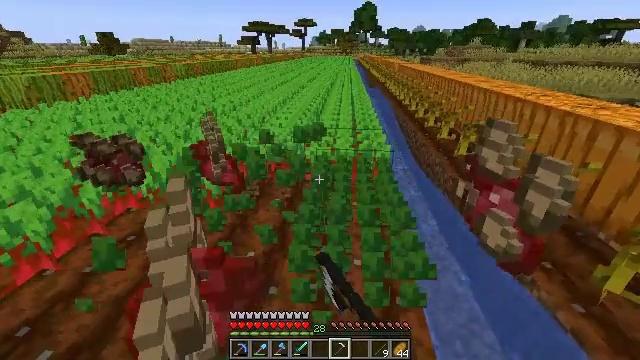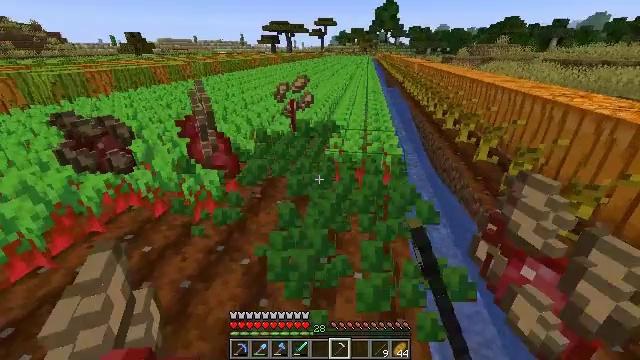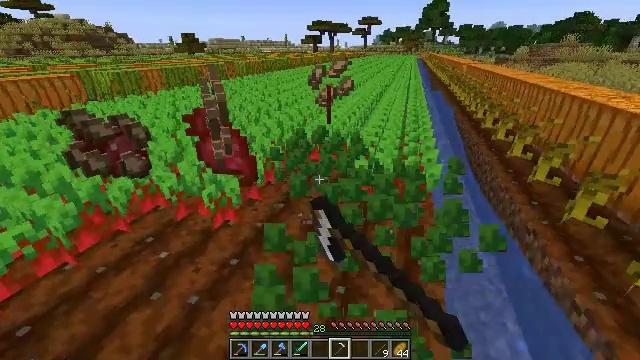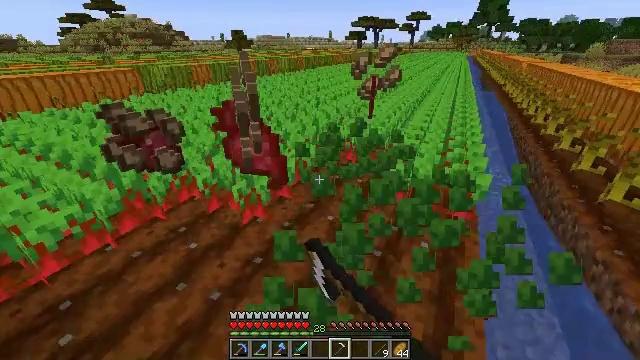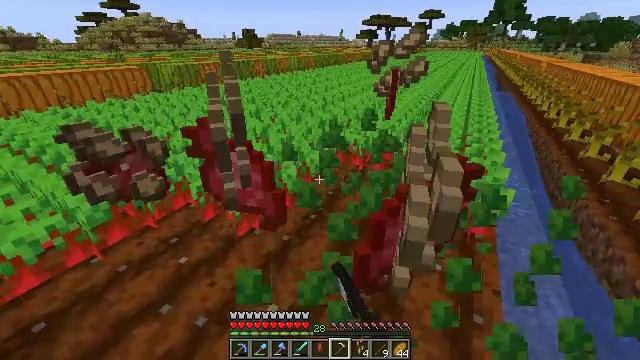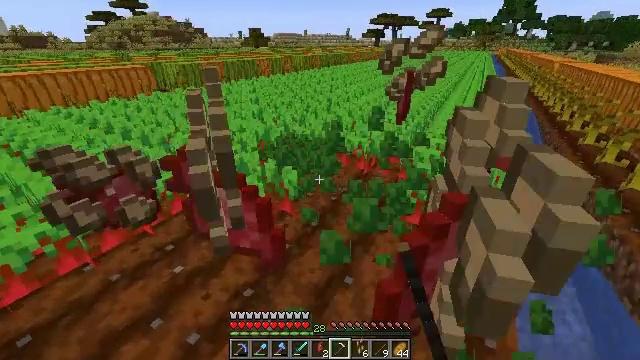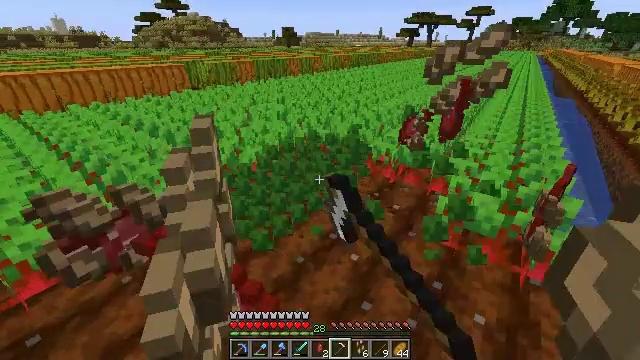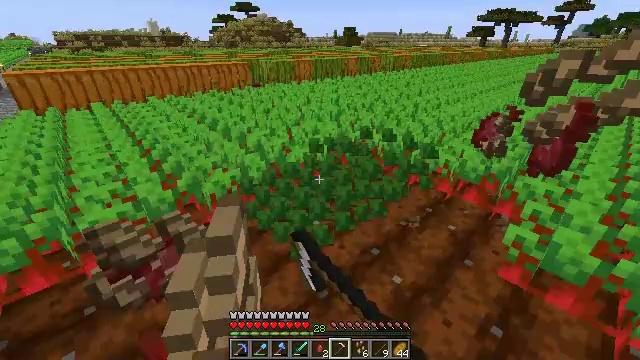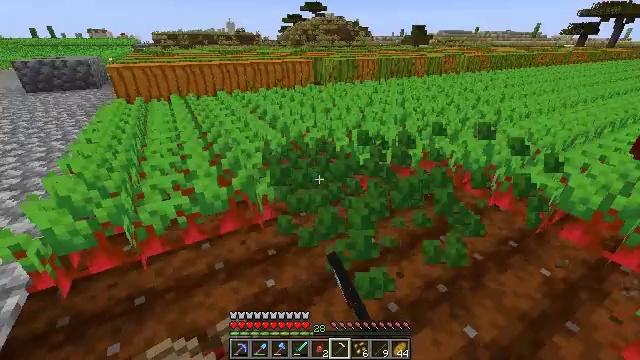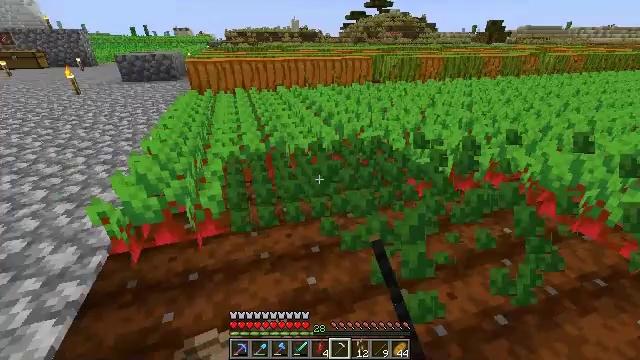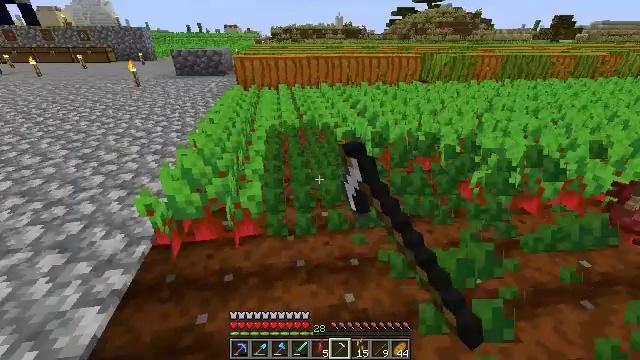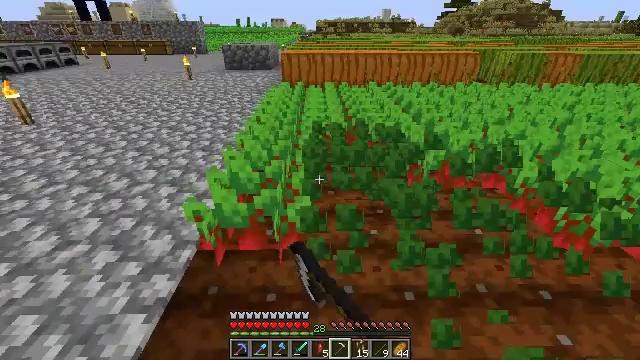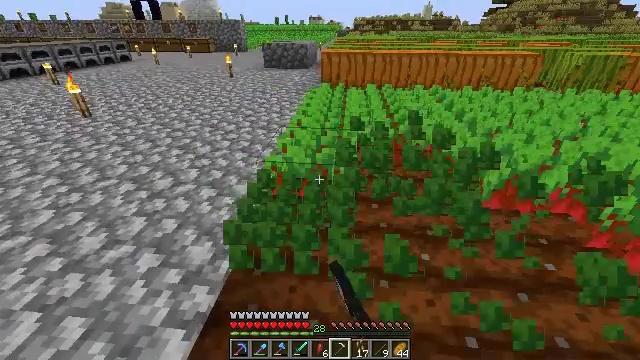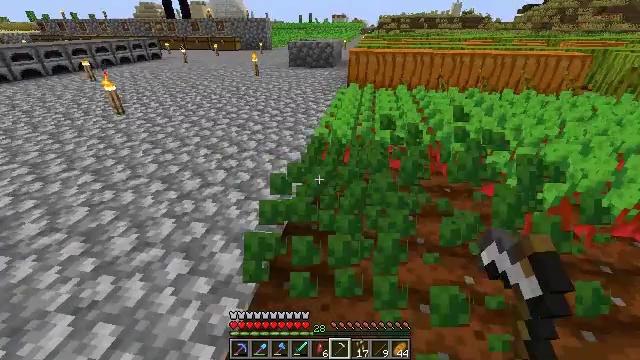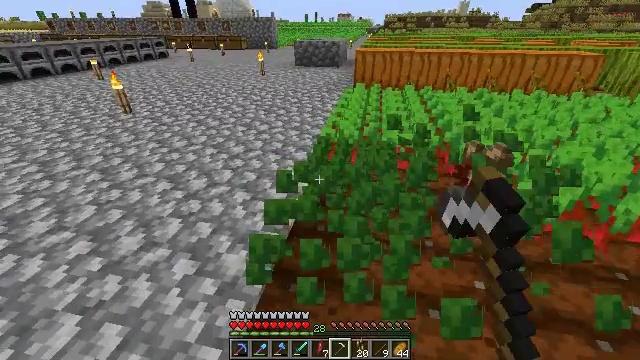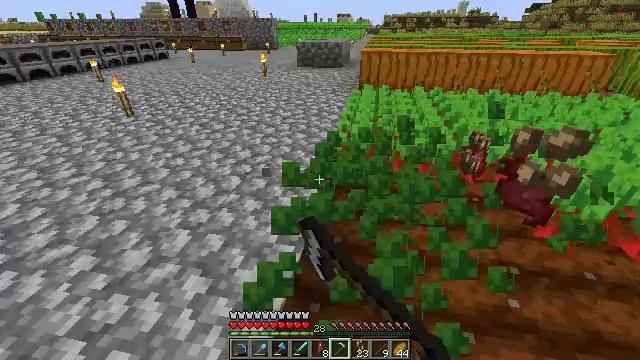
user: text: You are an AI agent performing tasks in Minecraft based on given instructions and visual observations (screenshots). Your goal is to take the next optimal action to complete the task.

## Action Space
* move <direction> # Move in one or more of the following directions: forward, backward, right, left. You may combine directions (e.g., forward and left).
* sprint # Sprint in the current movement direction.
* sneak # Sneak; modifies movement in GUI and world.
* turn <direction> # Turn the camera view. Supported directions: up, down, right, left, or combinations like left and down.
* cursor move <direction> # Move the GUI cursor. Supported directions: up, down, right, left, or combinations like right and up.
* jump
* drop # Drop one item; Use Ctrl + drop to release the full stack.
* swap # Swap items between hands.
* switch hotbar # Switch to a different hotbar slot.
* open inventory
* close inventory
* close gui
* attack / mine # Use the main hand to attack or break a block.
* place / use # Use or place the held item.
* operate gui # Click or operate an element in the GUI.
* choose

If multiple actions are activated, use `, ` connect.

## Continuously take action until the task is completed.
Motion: motion action
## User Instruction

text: Harvest beetroots from the farm.
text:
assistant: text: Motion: move forward, turn left, attack / mine
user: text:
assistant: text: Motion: move forward, turn left, attack / mine
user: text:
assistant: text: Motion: move forward, turn left, attack / mine
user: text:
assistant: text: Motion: move forward, turn left, attack / mine
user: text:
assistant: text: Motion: move forward, turn left, attack / mine
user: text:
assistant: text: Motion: move forward, turn left, attack / mine
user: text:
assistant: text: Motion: move forward and move left, turn left, attack / mine
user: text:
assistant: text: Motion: move forward and move left, turn left, attack / mine
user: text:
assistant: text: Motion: move forward and move left, turn left, attack / mine
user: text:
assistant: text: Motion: move forward and move left, turn left, attack / mine
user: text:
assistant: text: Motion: move forward and move left, turn left, attack / mine
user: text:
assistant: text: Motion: move forward and move left, turn left, attack / mine
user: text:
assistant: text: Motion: move forward and move left, turn left, attack / mine
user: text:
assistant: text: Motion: move forward and move left, turn left, attack / mine
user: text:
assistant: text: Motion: move forward and move left, attack / mine
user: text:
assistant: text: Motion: move forward and move left, turn right, attack / mine
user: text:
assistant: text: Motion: move forward and move left, turn right and up, attack / mine
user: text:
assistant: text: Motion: move forward and move left, turn right and up, attack / mine
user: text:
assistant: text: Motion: move forward and move left, turn right, attack / mine
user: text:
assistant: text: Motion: move forward and move left, turn right and up, attack / mine
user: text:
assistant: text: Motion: move forward and move left, turn right and up, attack / mine
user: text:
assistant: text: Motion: move left, turn right, attack / mine
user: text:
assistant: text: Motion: move left, attack / mine
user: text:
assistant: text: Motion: move left, attack / mine
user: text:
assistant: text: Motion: move left, turn left and down
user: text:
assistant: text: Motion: move left, turn left and down
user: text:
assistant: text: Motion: move left
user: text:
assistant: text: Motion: move left, turn left and down
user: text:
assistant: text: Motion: move left
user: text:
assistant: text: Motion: move left